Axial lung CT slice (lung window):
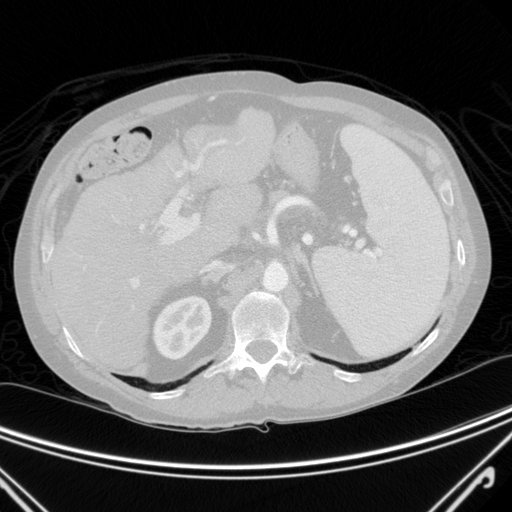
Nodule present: no